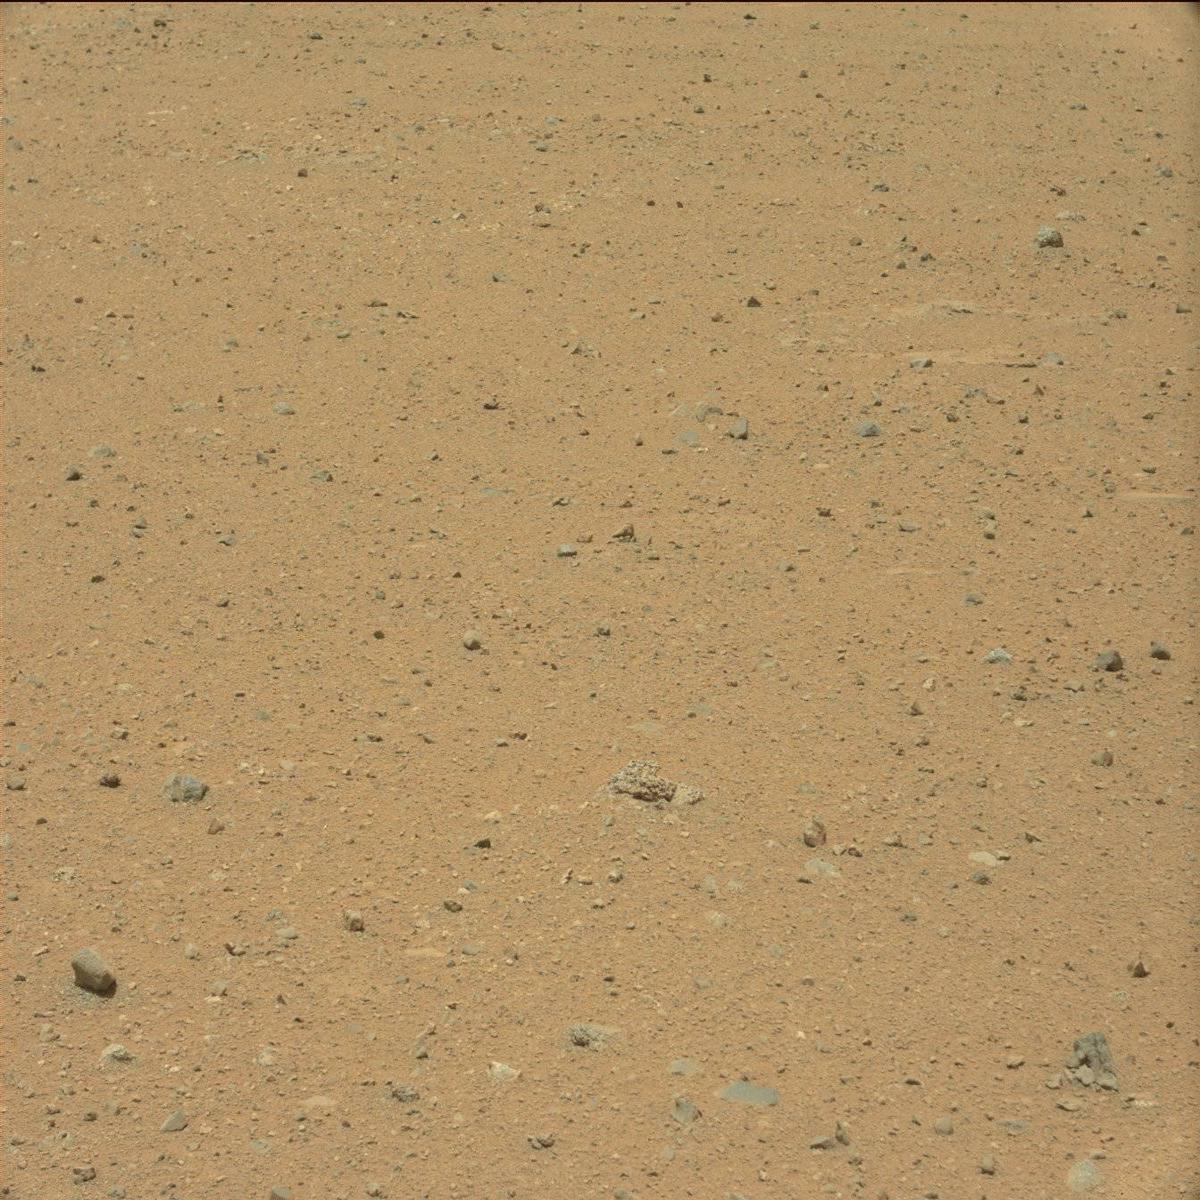
Terrain classes present: Bedrock, Rock, Sand / Soil